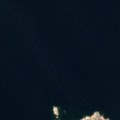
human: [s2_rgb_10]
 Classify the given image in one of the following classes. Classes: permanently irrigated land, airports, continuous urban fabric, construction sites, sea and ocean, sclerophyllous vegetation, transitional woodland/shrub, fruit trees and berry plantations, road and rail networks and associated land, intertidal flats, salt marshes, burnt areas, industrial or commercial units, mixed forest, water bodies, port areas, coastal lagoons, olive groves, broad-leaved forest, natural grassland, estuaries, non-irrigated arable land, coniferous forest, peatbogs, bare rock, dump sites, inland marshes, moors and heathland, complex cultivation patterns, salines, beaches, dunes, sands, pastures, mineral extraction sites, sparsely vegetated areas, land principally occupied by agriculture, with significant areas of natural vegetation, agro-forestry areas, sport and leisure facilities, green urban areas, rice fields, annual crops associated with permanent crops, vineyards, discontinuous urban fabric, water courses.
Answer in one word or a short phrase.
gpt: sea and ocean